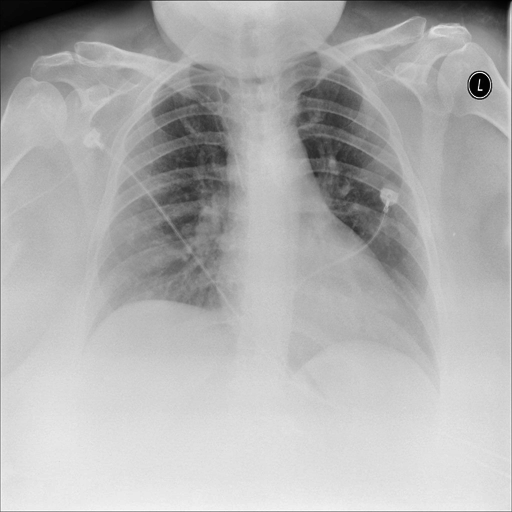
Finding: NORMAL